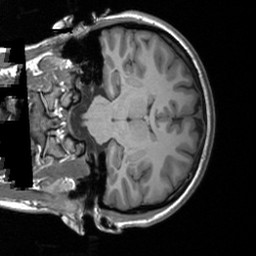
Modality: T1w
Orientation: coronal
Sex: female
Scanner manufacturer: siemens
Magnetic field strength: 3 T
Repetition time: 1.9 s
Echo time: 0.00226 s